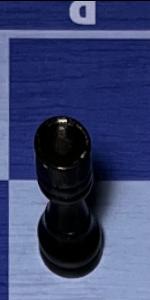
Label: Rook_Black